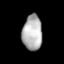
Tissue: skin
Cell type: Epithelial cells
Senescence score: 0.7821
Nuclear area (px): 686
Mean DAPI intensity: 177.102